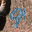
Label: 9